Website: bh-photo
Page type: store-pickup
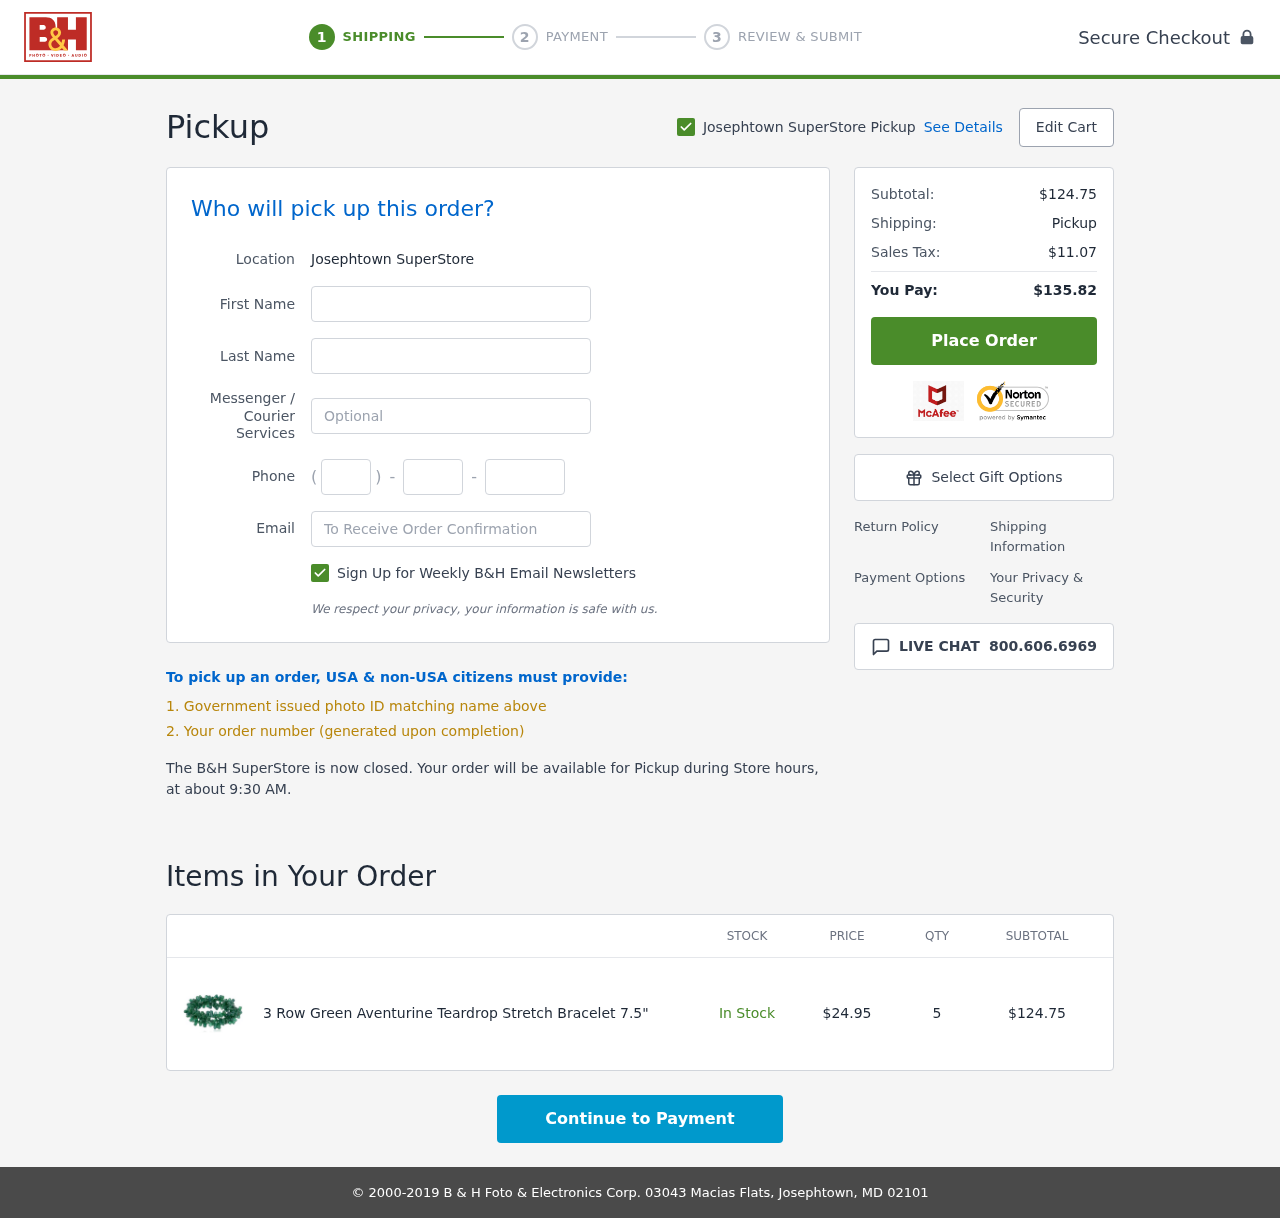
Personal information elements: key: PII_EMAIL
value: wendyvaughn@gmail.com
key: PII_FIRSTNAME
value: Wendy
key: PII_LASTNAME
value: Vaughn
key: PII_LOCATION1_CITY
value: Josephtown SuperStore Pickup
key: PII_LOCATION1_CITY
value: Josephtown SuperStore
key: PII_PHONE_AREA
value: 703
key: PII_PHONE_PREFIX
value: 875
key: PII_PHONE_SUFFIX
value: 7630
Product elements: key: PRODUCT1_NAME
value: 3 Row Green Aventurine Teardrop Stretch Bracelet 7.5"
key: PRODUCT1_PRICE
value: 24.95
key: PRODUCT1_QUANTITY
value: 5
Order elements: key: ORDER_SUBTOTAL
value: $124.75
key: ORDER_TAX
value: $11.07
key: ORDER_TOTAL
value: $135.82